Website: lowes
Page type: billing-address
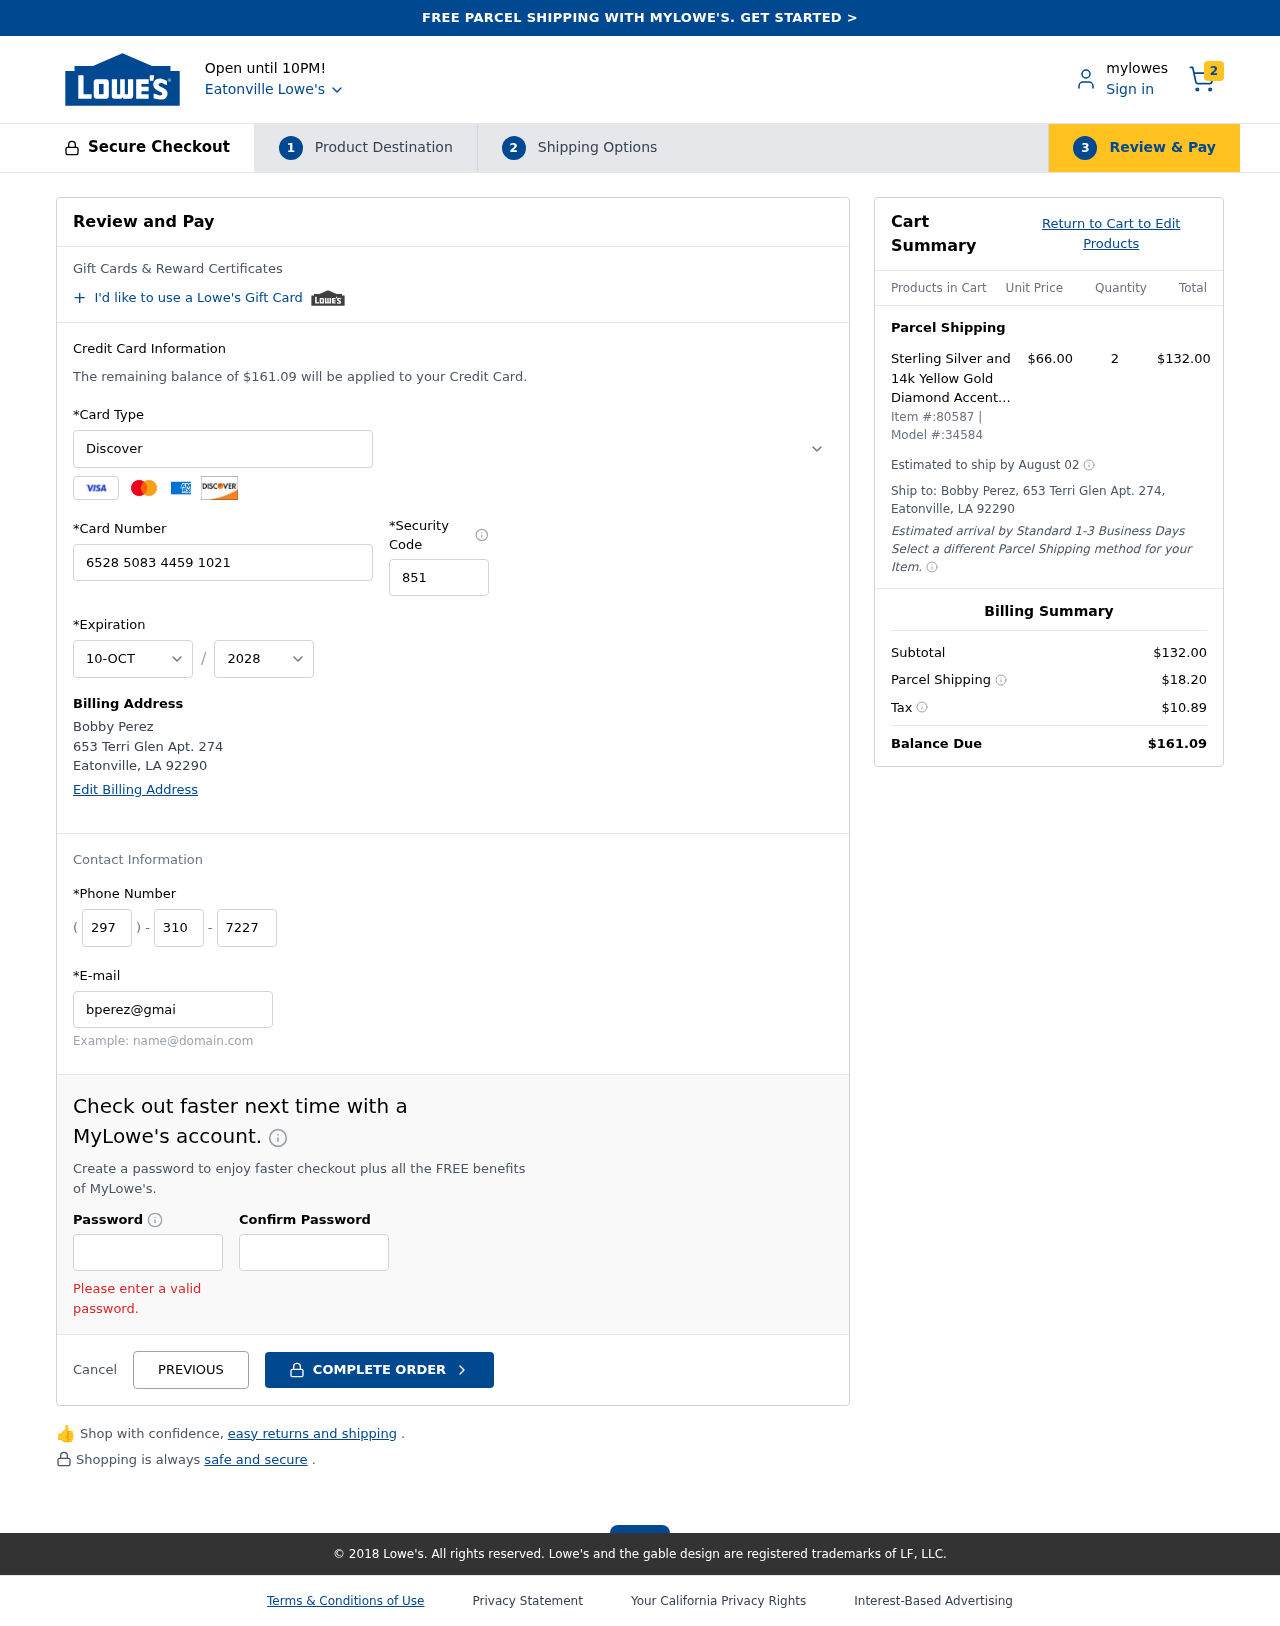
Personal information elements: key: PII_CARD_CVV
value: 851
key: PII_CARD_EXPIRY_MONTH
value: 10
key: PII_CARD_EXPIRY_YEAR
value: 28
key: PII_CARD_NUMBER
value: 6528 5083 4459 1021
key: PII_CARD_TYPE
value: Discover
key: PII_CITY
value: Eatonville
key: PII_CITY_STATE_ZIP
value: Eatonville, LA 92290
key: PII_EMAIL
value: bperez@gmail.com
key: PII_FULLNAME
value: Bobby Perez
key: PII_PHONE_AREA
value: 297
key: PII_PHONE_PREFIX
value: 310
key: PII_PHONE_SUFFIX
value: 7227
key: PII_STREET
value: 653 Terri Glen Apt. 274
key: PII_FULLNAME2
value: Bobby Perez
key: PII_STATE_ABBR
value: LA
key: PII_POSTCODE
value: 92290
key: PII_POSTCODE_FULL
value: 92290
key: PII_CITY_STATE
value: Eatonville, LA
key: PII_POSTCODE_NUMERIC
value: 92290
Product elements: key: PRODUCT1_NAME
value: Sterling Silver and 14k Yellow Gold Diamond Accent Freshwater Cultured Pearl Stud Earrings (7mm)
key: PRODUCT1_PRICE
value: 66
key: PRODUCT1_QUANTITY
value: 2
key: PRODUCT_ITEM_NUMBER
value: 80587
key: PRODUCT_MODEL_NUMBER
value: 34584
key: PRODUCT1_LINE_TOTAL
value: $132.00
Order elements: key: ORDER_NUM_ITEMS
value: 2
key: ORDER_TOTAL
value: $161.09
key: ORDER_SHIPPING_DATE
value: August 02
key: ORDER_SUBTOTAL
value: $132.00
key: ORDER_SHIPPING_COST
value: $18.20
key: ORDER_TAX
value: $10.89